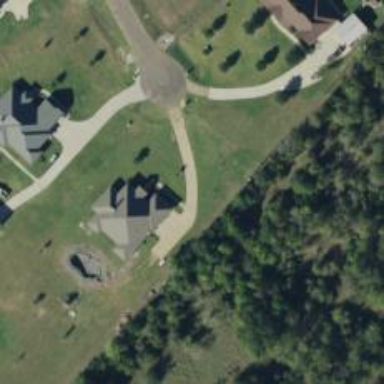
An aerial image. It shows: Driveway leading to service road.